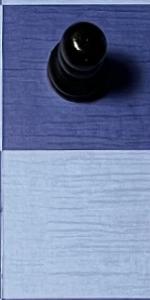
Label: Empty